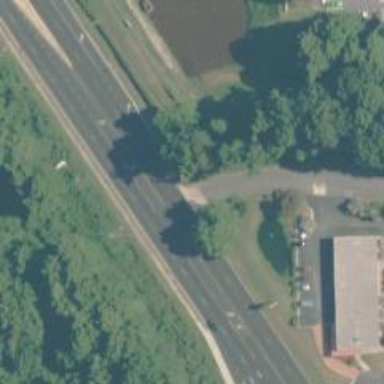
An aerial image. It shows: Primary highway with asphalt surface. There is sidewalk on the left side.